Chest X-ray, PA view. Patient: 59 years old, sex M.
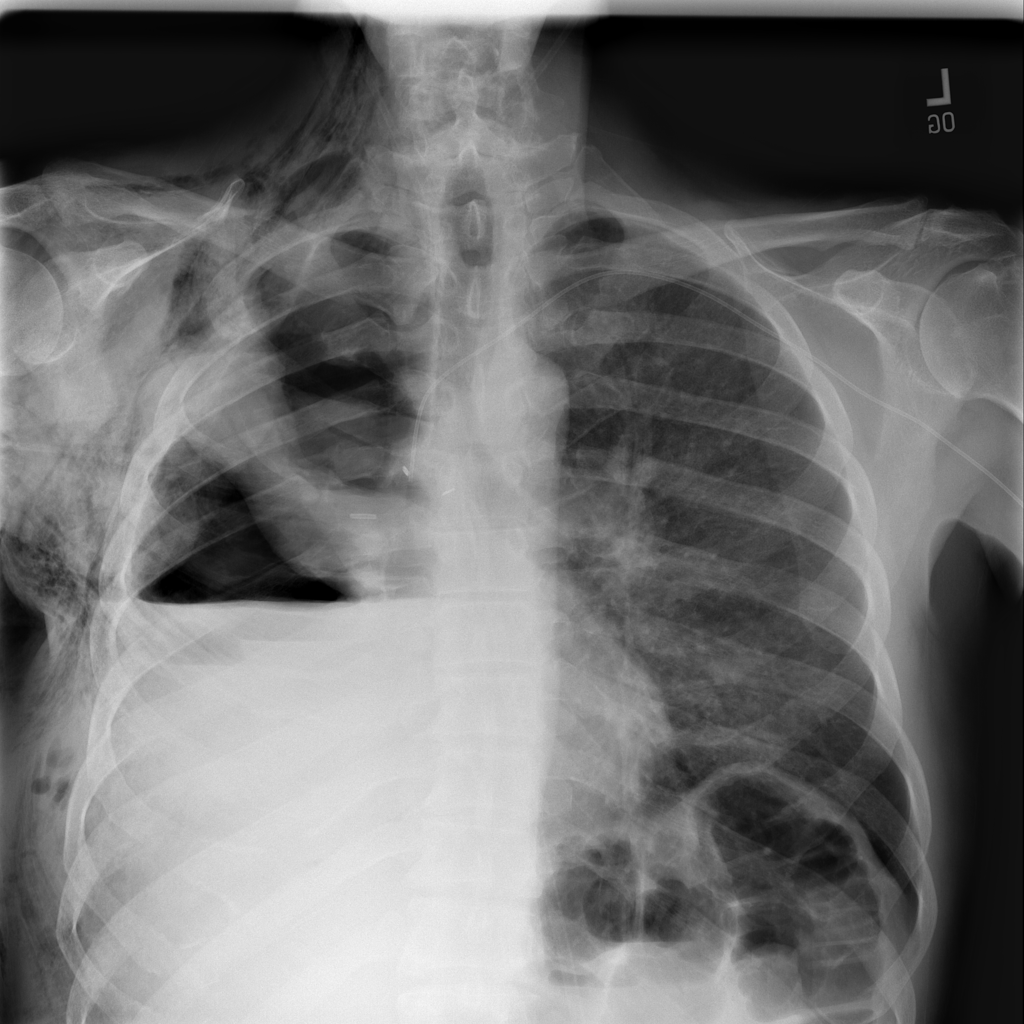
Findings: No Finding